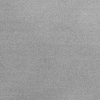
Atmospheric dust classification: dusty